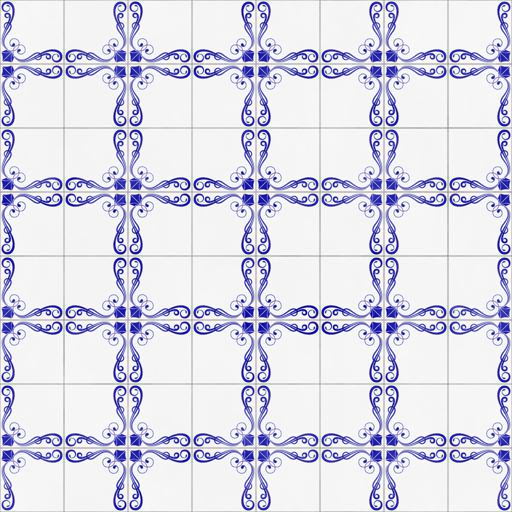
Tags: clean paint painted pattern tiled tiles